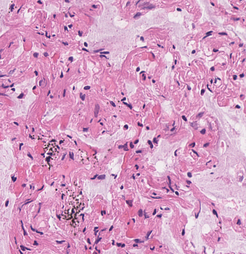
Tumor epithelial tissue: no
Tumor-associated stroma tissue: no
Normal tissue: yes